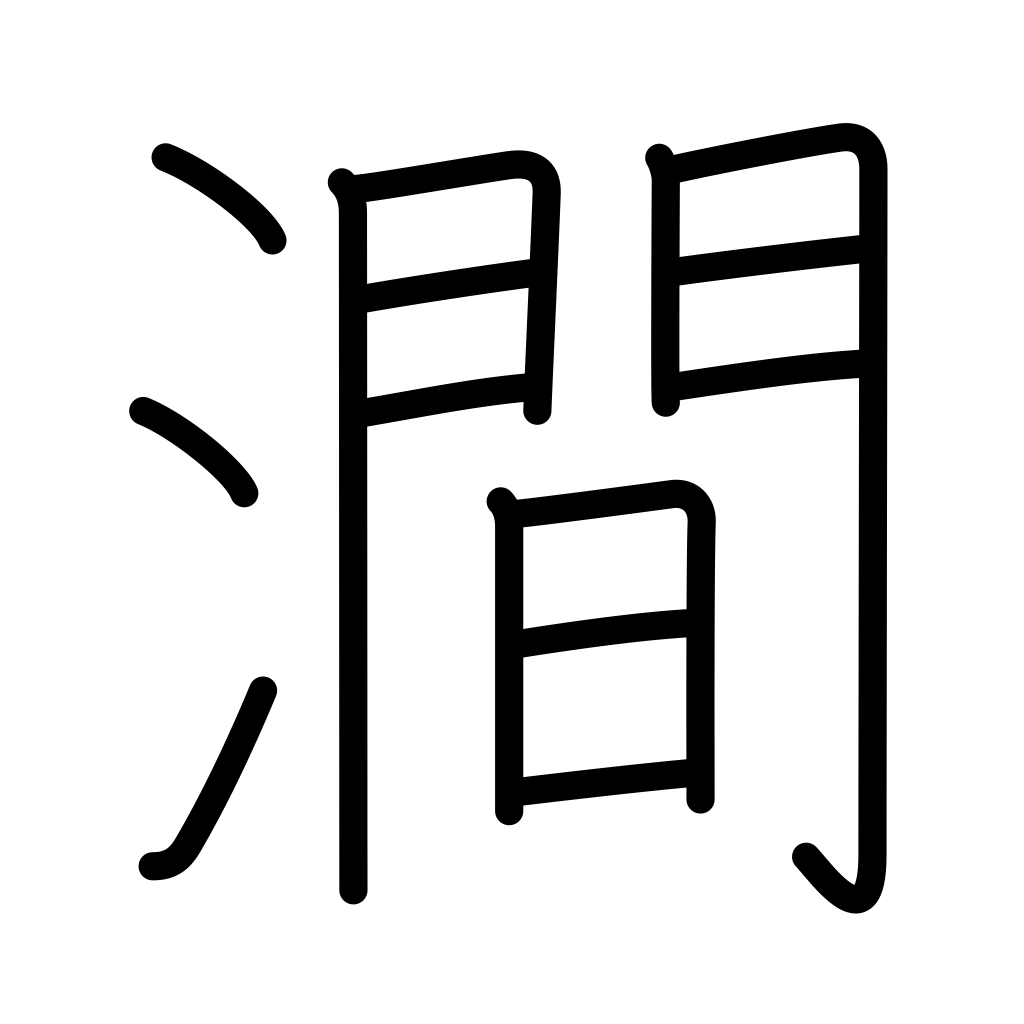
Meaning: valley river, 10**36